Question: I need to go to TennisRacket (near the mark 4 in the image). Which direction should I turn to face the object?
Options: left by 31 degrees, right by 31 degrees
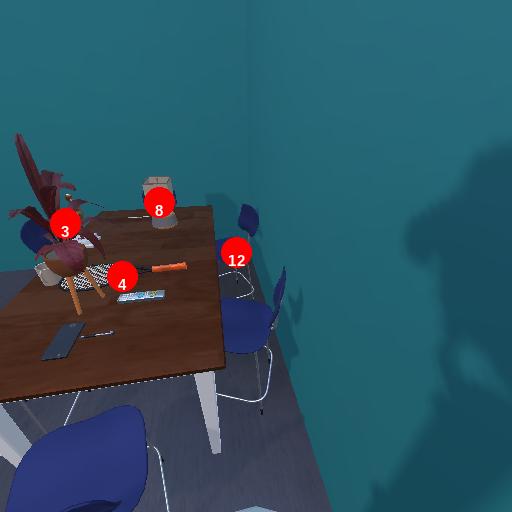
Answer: left by 31 degrees